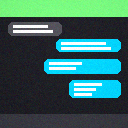
Screen state: on